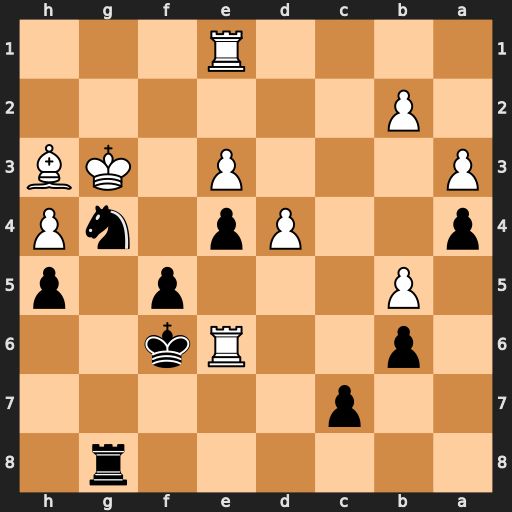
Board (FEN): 6r1/2p5/1p2Rk2/1P3p1p/p2Pp1nP/P3P1KB/1P6/4R3
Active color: b
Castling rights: -
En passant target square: -
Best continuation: Kxe6 Kf4 Nf2 Bxf5+ Kd5 Bxe4+ Nxe4